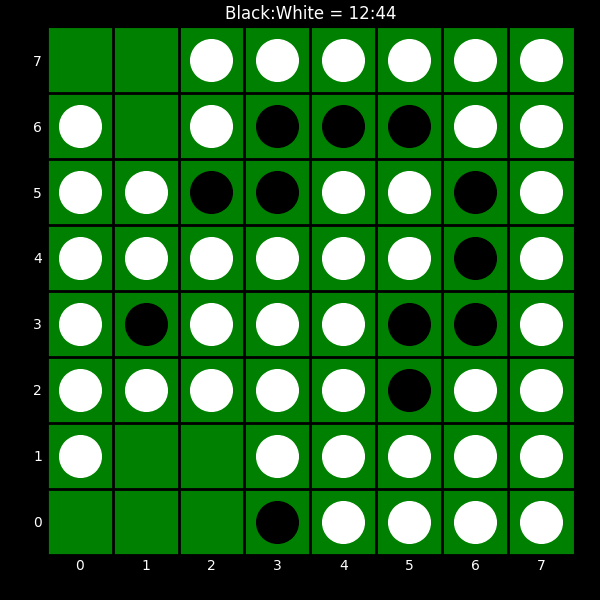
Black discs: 12
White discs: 44